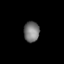
Tissue: lung
Cell type: Myeloid cells
Senescence score: 0.5538
Nuclear area (px): 310
Mean DAPI intensity: 120.51